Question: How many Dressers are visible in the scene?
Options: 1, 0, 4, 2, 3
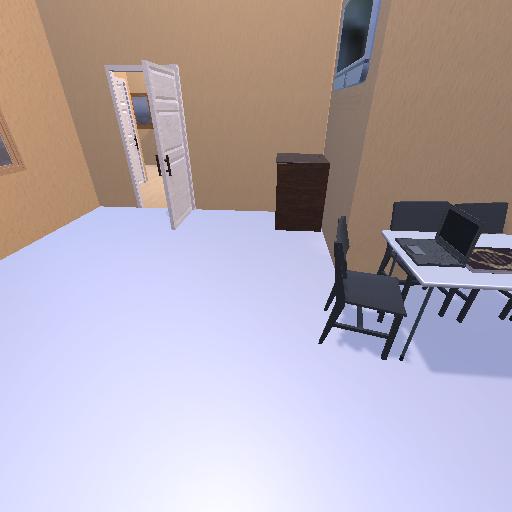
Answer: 1